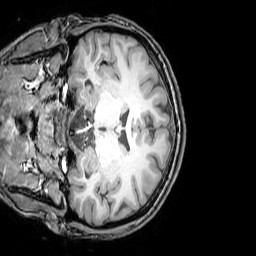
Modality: T1w
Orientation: coronal
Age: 22
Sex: female
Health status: healthy
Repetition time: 0.081 s
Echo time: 0.037 s